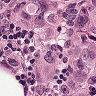
Metastatic tissue present: yes